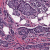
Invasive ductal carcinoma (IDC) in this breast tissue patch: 1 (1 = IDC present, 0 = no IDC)